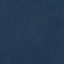
Land use / land cover class: SeaLake